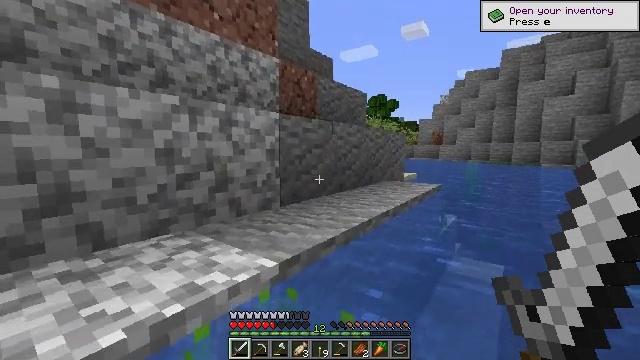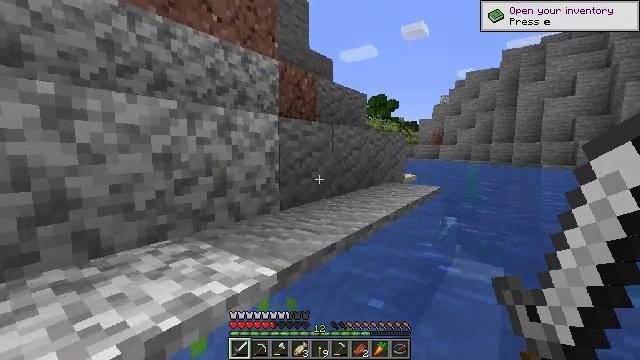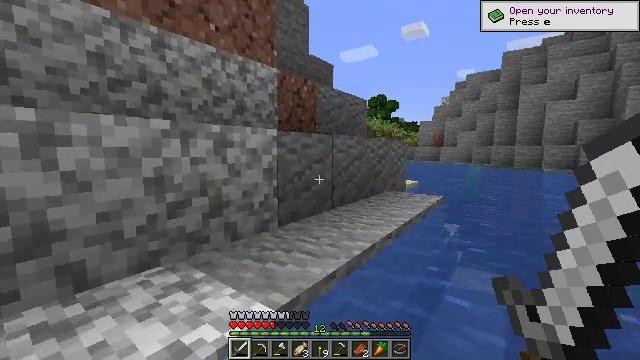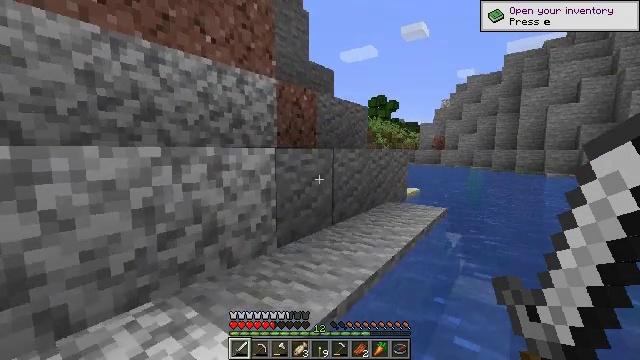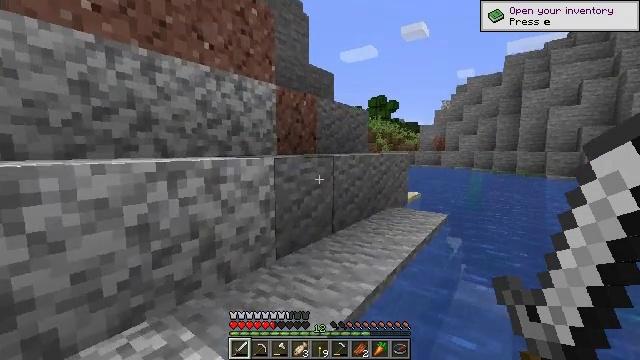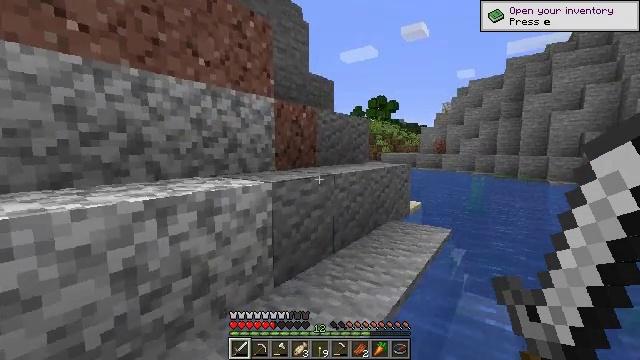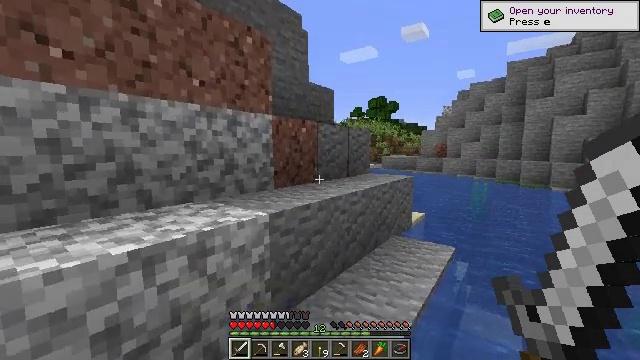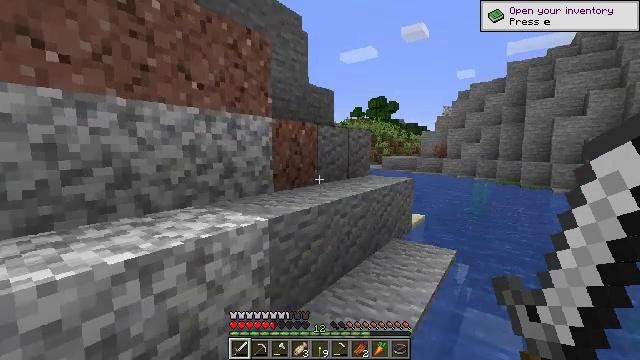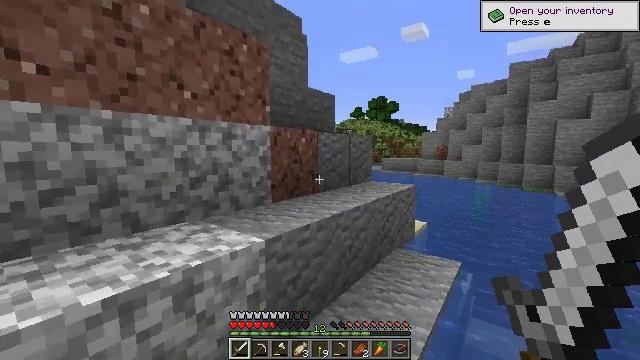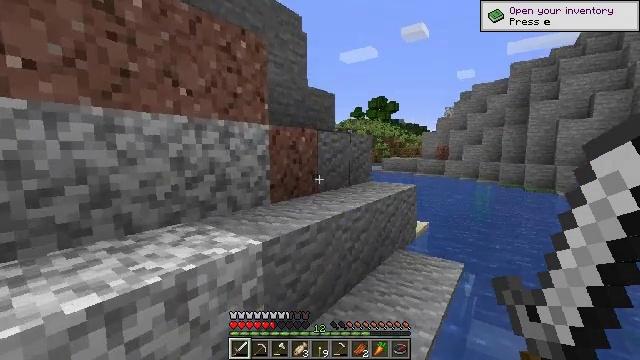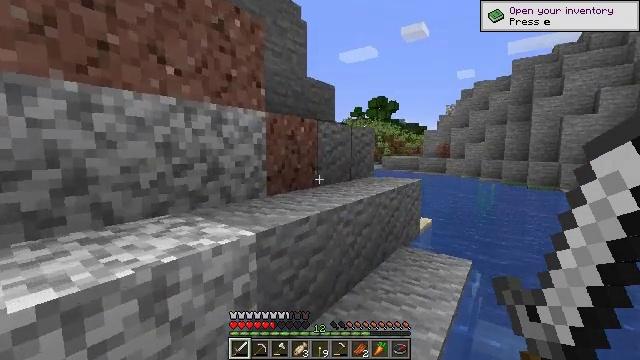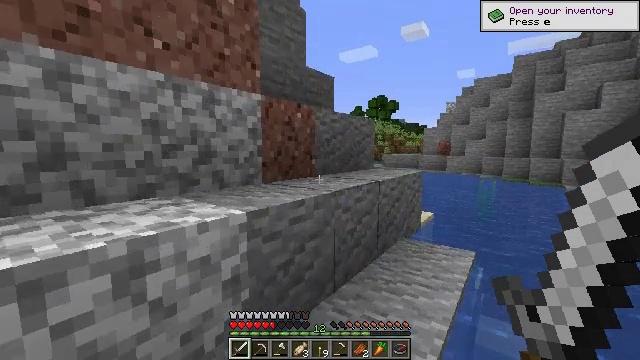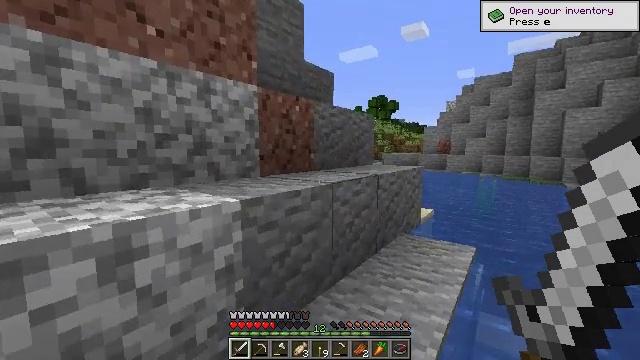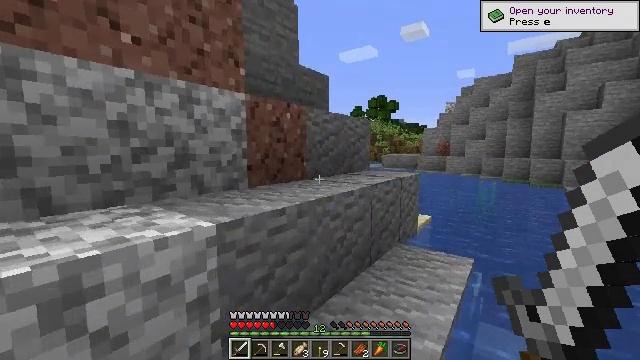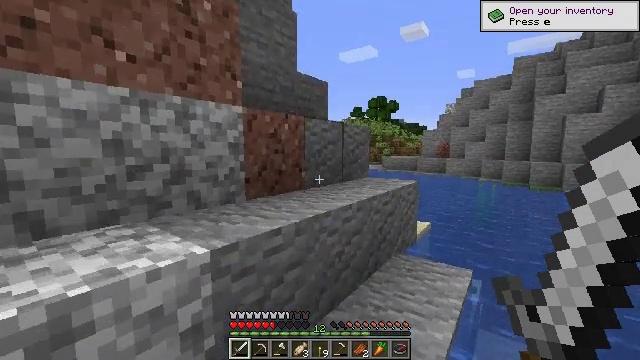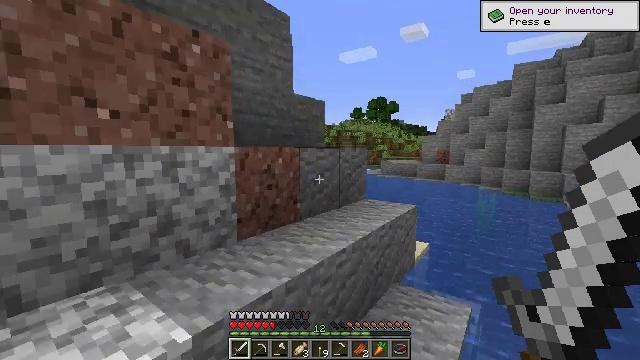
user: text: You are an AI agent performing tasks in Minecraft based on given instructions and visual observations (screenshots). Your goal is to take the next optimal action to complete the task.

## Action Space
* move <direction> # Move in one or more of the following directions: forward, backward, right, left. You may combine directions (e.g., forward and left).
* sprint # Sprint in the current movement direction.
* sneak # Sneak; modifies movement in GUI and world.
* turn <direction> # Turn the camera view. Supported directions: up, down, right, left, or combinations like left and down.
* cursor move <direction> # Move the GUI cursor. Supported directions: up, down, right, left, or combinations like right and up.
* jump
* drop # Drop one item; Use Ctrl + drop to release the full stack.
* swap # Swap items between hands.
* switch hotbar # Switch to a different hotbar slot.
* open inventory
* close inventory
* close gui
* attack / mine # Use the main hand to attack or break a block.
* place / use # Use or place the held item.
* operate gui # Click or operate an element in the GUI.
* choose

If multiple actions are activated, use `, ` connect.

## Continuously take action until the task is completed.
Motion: motion action
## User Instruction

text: Harvest sugar cane from the plant.
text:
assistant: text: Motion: move forward, jump
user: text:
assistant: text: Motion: move forward, jump
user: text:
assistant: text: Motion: move forward, jump
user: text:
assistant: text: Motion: move forward, jump
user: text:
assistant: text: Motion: move forward, jump
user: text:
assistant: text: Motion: move forward, jump
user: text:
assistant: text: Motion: move forward, jump
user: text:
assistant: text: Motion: move forward, jump
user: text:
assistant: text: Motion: move forward, jump
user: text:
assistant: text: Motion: move forward, jump
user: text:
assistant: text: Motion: move forward, jump
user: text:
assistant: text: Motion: move forward, jump
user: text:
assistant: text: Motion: move forward, jump
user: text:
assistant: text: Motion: move forward, jump
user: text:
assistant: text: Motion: move forward, jump
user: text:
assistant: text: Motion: move forward, jump
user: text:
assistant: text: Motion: move forward
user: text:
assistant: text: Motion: move forward
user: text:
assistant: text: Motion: move forward
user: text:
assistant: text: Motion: move forward
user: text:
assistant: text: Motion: move forward
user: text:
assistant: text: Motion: move forward, jump
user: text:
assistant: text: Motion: move forward, jump
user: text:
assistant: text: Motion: move forward, jump
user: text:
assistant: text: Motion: move forward
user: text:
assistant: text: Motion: move forward
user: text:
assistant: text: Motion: move forward
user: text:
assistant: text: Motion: move forward
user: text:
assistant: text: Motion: move forward
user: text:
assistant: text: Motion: move forward, turn right and down